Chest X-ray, PA view. Patient: 76 years old, sex M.
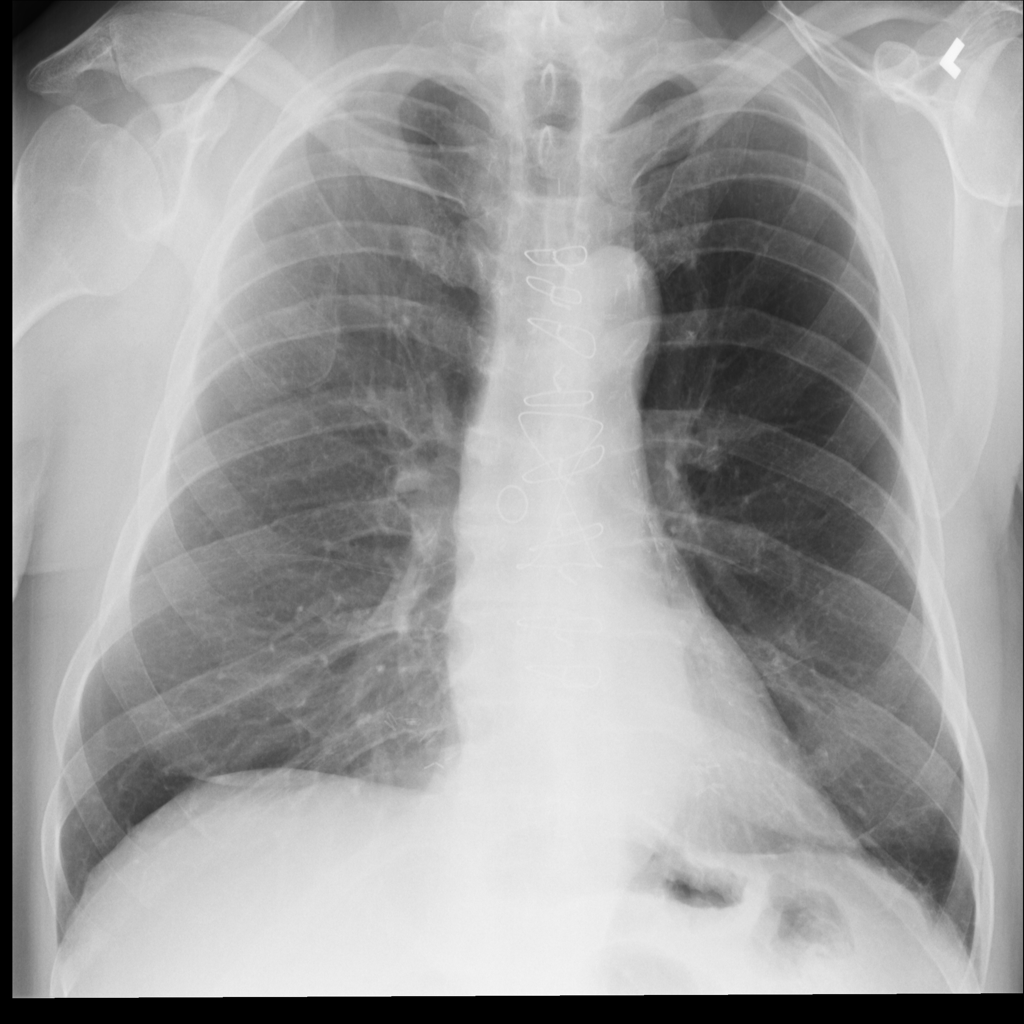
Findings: No Finding